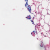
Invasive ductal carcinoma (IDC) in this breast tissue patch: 0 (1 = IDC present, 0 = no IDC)